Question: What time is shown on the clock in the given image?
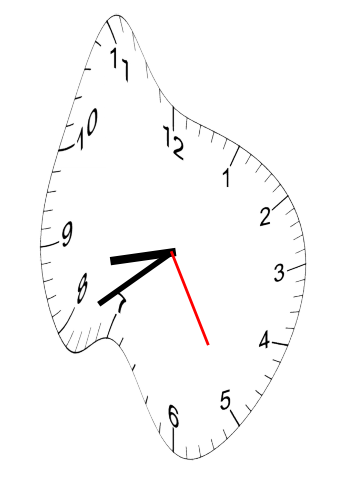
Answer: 08:39:25